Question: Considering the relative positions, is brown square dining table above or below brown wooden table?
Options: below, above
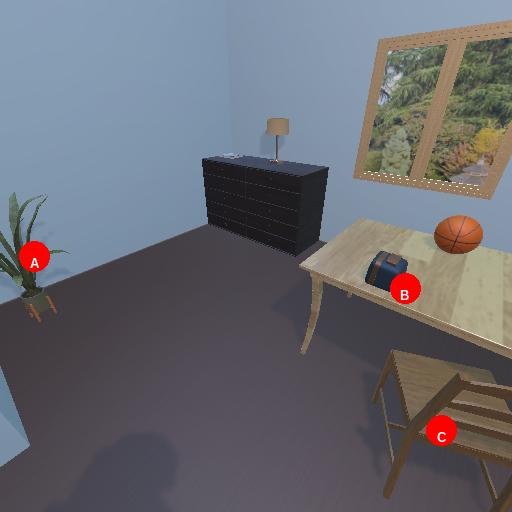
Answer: below